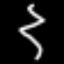
Label: squiggle